Question: I opened an existing iOS project with Xcode6 beta6, and Xcode lists the following warning for both Storyboard and Xib files:
> Automatic Preferred Max Layout Width is not available on iOS versions
prior to 8.0
I tried addressing the warning by setting the width as explicit like below:

Yet this didn't resolve the warnings. How can they be removed?
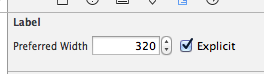
Answer: This warning can also be triggered by labels that have 'numberOfLines' set to anything but 1 if your deployment target is set to 7.1. This is completely reproducible with new single-view project.
Steps to Reproduce:
1. Create a new single-view, objective-c project
2. Set the Deployment Target to 7.1
3. Open the project's storyboard
4. Drop a label onto the provided view controller
5. Set the numberOfLines for that label to 2.
6. Compile
I've filed the following radar:
rdar://problem/<PHONE>
Unfortunately, this is a thing again in the release version of Xcode 6. Note that you can, for the most part, manually edit your storyboard/xib to fix the problem. Per <URL> in the comments below:
> It's worth mentioning that you can pretty easily accidentally
introduce this warning, and the warning itself doesn't help in finding
the label that is the culprit. This is unfortunate in a complex
storyboard. You can open the storyboard as a source file and search
with the regex '<label(?!.*preferredMaxLayoutWidth)' to find labels that
omit a preferredMaxLayoutWidth attribute/value. If you add in
preferredMaxLayoutWidth="0" on such lines, it is the same as marking
explicit and setting the value 0.
This bug has now been fixed in Xcode 6 GM.
This is a bug in Xcode6-Beta6 and XCode6-Beta7 and can be safely ignored for now.
An Apple engineer in the Apple Developer forums had <URL> to say about the bug:
> Preferred max layout width is an auto layout property on UILabel that
allows it to automatically grow vertically to fit its content.
Versions of Xcode prior to 6.0 would set preferredMaxLayoutWidth for
multiline labels to the current bounds size at design time. You would
need to manually update preferredMaxLayoutWidth at runtime if your
horizontal layout changed.iOS 8 added support for automatically computing
preferredMaxLayoutWidth at runtime, which makes creating multiline
labels even easier. This setting is not backwards compatible with iOS
7. To support both iOS 7 and iOS 8, Xcode 6 allows you to pick either "Automatic" or "Explicit" for preferredMaxLayoutWidth in the size
inspector. You should:Pick "Automatic" if targeting iOS 8 for the best experience. Pick
"Explicit" if targeting < iOS 8. You can then enter the value of
preferredMaxLayoutWidth you would like set. Enabling "Explicit"
defaults to the current bounds size at the time you checked the box.The warning will appear if (1) you're using auto layout, (2)
"Automatic" is set for a multiline label [you can check this in the
size inspector for the label], and (3) your deployment target < iOS 8.It seems the bug is that this warning appears for non-autolayout
documents. If you are seeing this warning and not using auto layout
you can ignore the warning.
Alternately, you can work around the issue by using the file inspector on the storyboard or xib in question and change "Builds for" to "Builds for iOS 8.0 and Later"